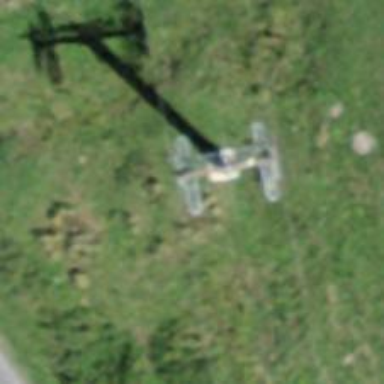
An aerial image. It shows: Pylon for aerialway.